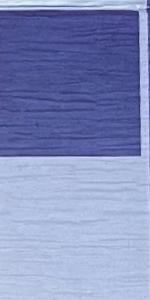
Label: Empty